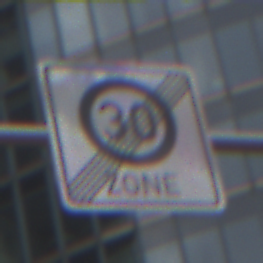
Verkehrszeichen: EndeZone30
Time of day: MorningAfternoon
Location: Outdoor (Urban)
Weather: Overcast
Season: NotSpecified
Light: Natural